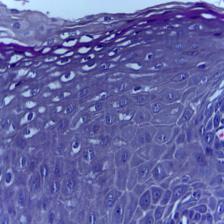
Diagnosis: Normal